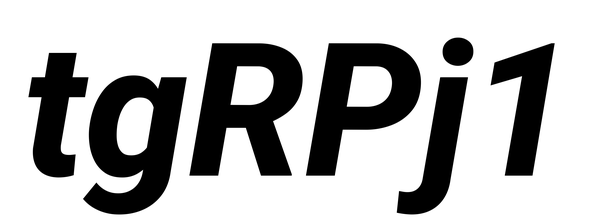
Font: Roboto-Italic_ExtraBold_Italic